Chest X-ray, PA view. Patient: 59 years old, sex M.
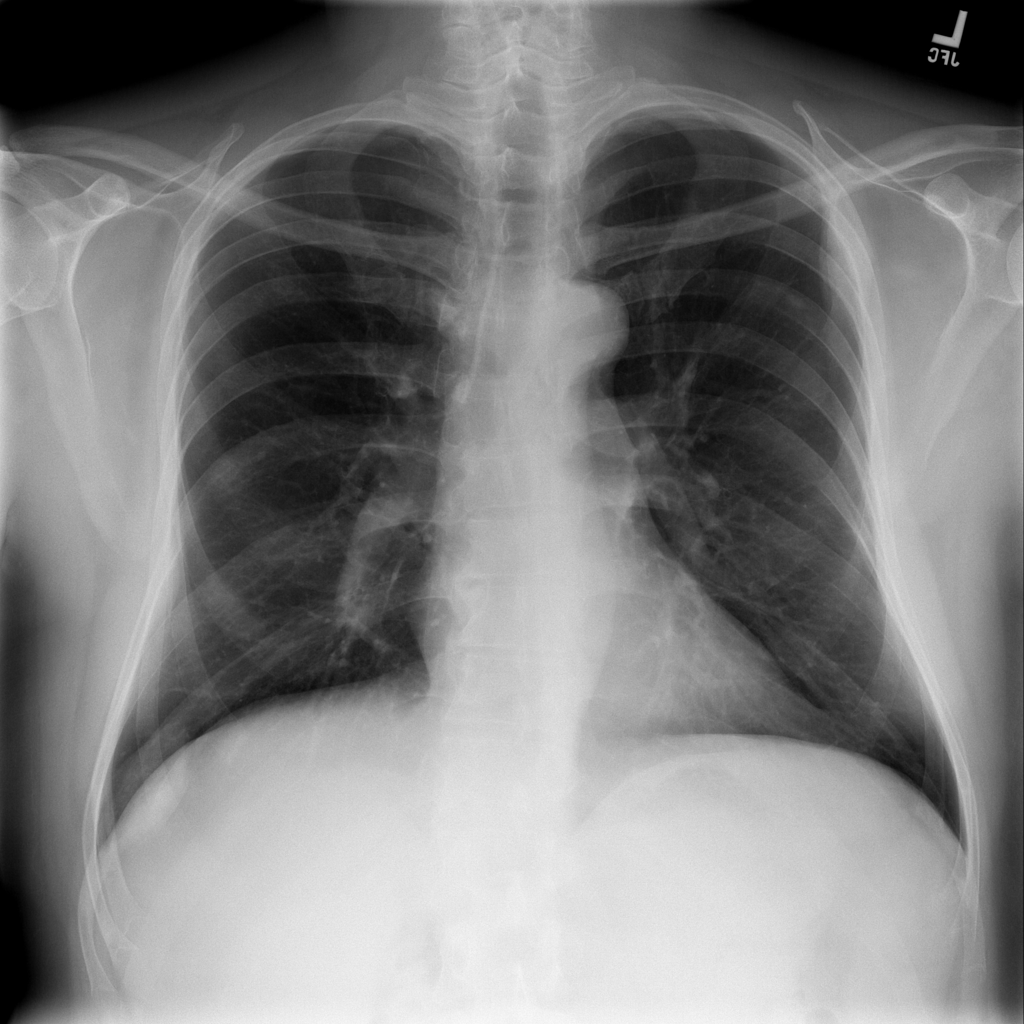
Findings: No Finding